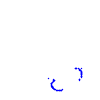
Particle: kaon